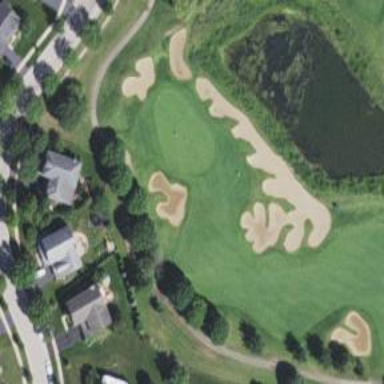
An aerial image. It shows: Sand bunker on golf course.